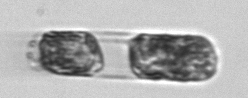
Label: Hemiaulus